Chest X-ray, AP view. Patient: 69 years old, sex M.
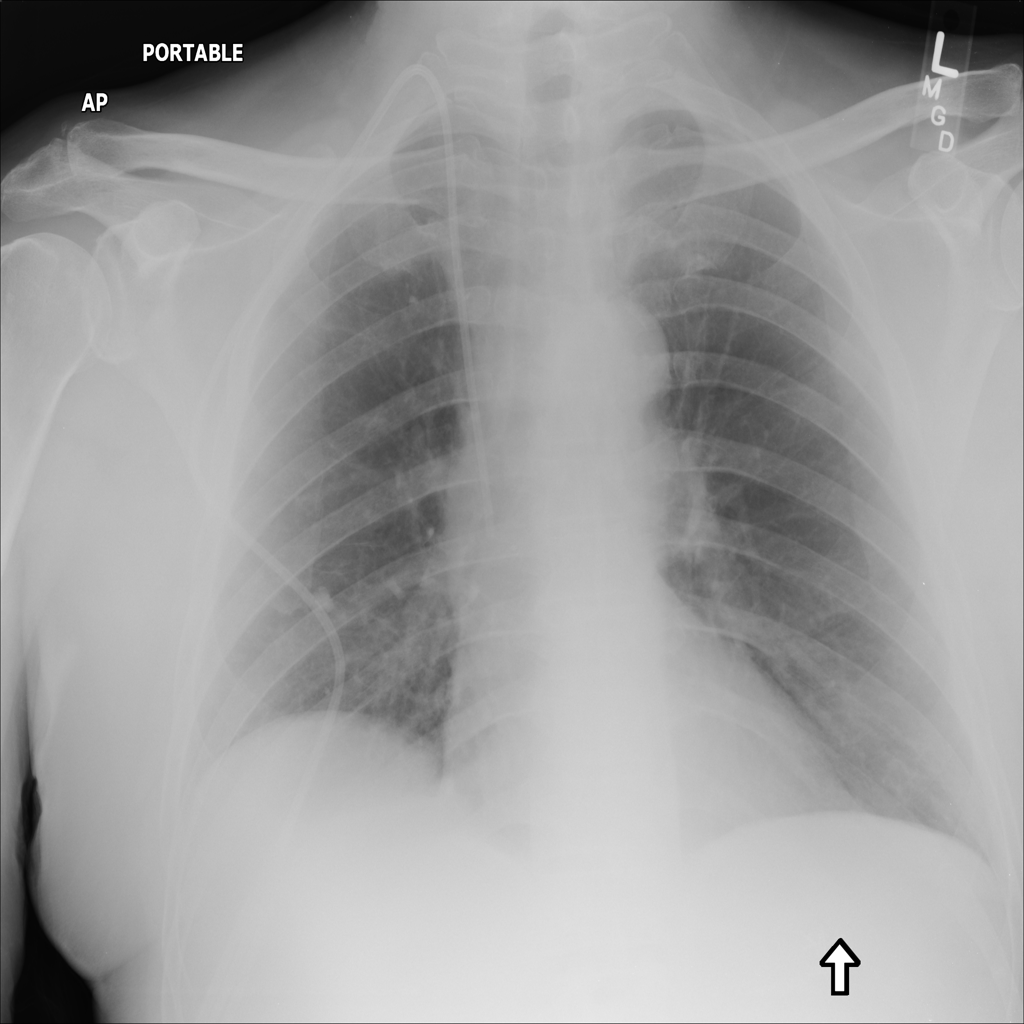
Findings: No Finding